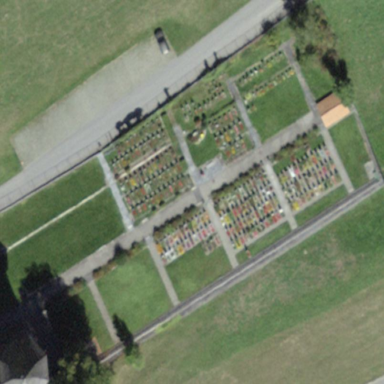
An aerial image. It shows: Cemetery.